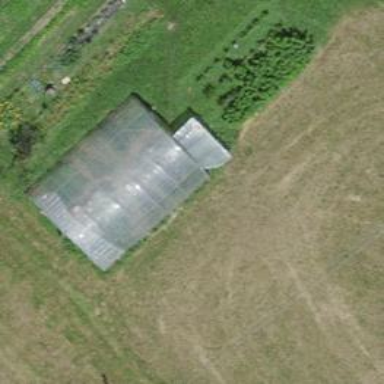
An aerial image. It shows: Greenhouse.